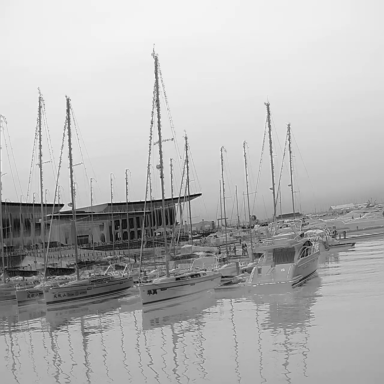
There are three sailboats in the infrared image.